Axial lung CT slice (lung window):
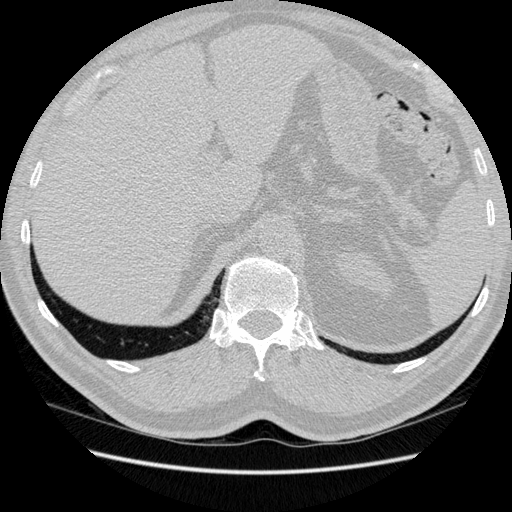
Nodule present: no